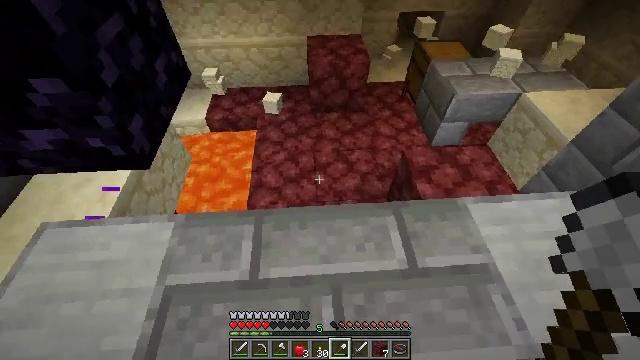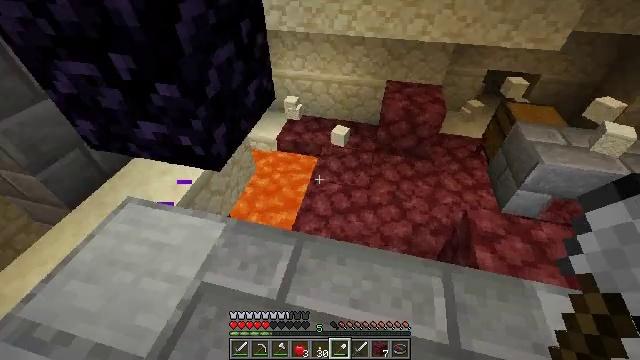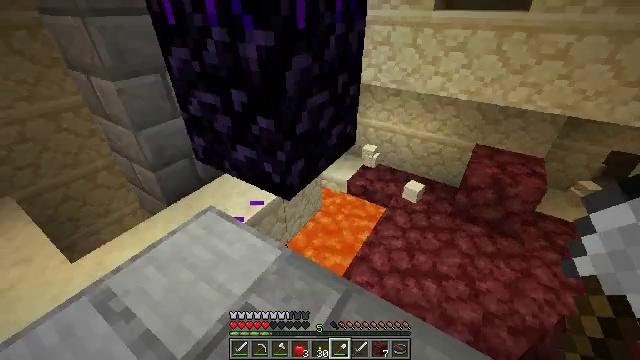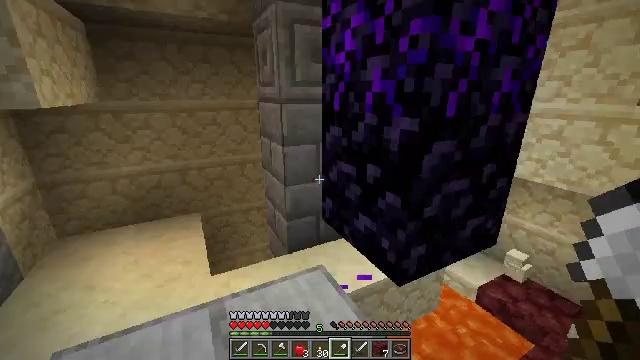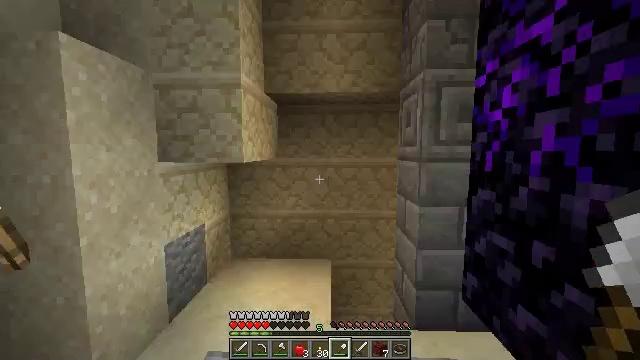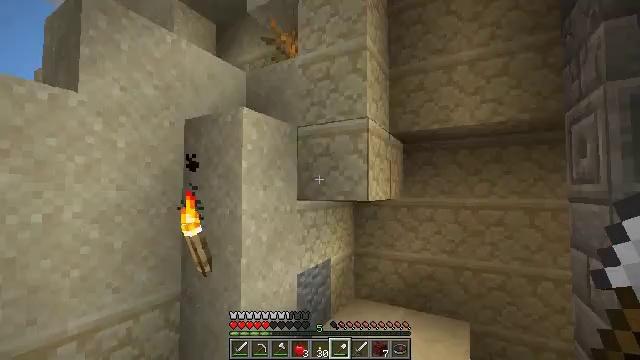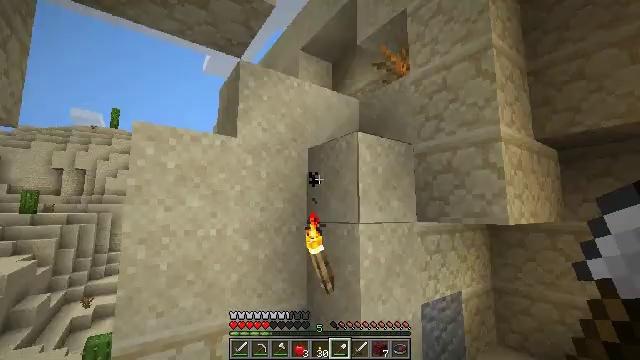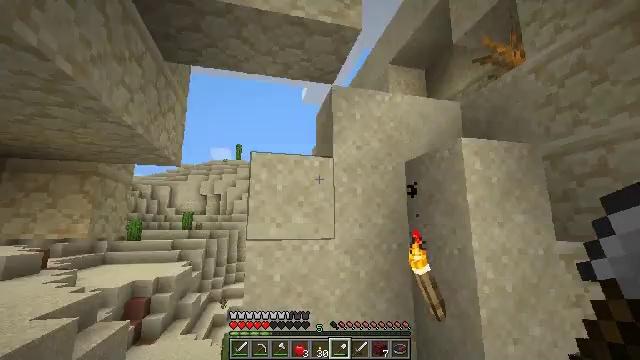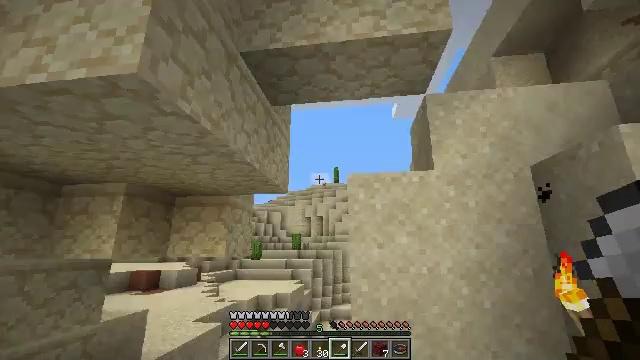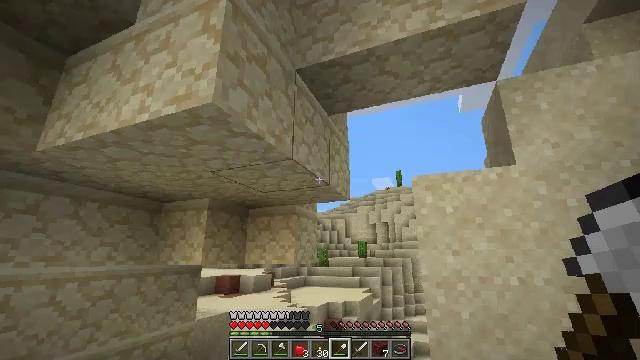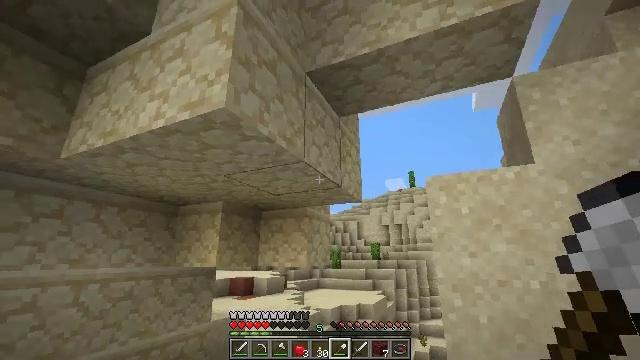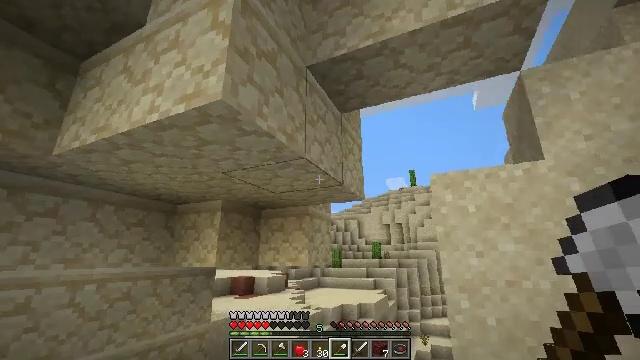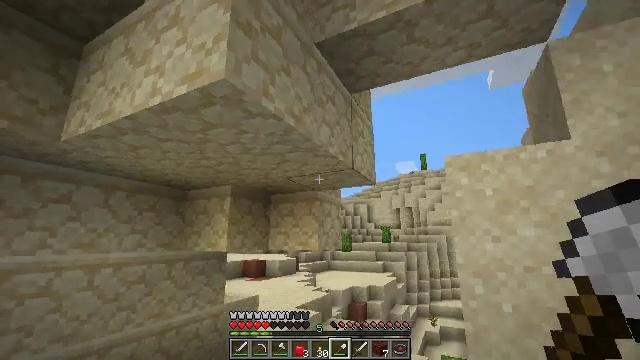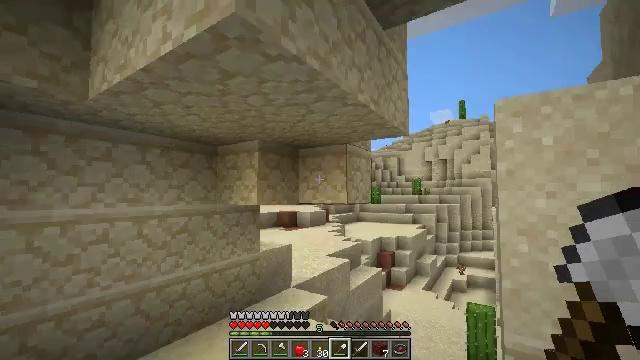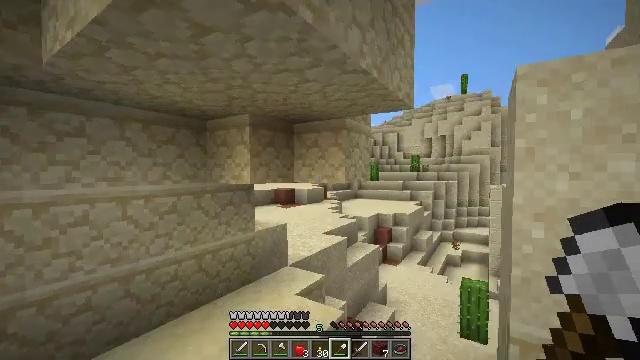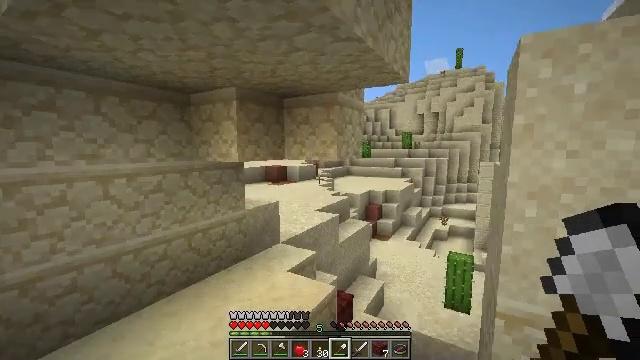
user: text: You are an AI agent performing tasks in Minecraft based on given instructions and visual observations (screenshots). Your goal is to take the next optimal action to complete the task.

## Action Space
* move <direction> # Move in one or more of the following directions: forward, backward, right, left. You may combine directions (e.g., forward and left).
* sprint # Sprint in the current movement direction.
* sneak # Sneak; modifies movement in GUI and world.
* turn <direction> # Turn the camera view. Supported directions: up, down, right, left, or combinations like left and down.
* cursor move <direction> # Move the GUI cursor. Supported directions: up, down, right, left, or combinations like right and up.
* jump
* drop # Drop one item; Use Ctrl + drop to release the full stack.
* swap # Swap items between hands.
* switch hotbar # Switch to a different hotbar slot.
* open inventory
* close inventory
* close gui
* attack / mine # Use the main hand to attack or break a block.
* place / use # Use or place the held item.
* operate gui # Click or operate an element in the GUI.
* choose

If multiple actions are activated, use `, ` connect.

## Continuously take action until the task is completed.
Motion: motion action
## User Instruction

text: Break the dead bush for sticks.
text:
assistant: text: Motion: turn left and up
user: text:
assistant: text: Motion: turn left and up
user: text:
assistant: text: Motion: turn left and up
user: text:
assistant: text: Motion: turn left and up
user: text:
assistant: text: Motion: turn left and up
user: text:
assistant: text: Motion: turn left and up
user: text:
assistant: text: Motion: turn left and up
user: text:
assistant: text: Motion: turn left and up
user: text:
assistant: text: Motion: turn left and up
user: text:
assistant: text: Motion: turn left
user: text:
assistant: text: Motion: move forward
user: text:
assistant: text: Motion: move forward, turn left and down
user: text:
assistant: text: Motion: move forward, turn left and down
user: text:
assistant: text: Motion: move forward, turn down
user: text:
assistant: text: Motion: move forward, turn right and down
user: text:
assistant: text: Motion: move forward, turn right and down
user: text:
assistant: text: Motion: move forward, turn right and down
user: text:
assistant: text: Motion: move forward, turn left and down
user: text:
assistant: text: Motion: move forward, turn left and down
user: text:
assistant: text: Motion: move forward, turn down
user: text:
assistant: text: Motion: move forward
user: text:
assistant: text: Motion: move forward, turn down
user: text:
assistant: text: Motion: move forward, turn down
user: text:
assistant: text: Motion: move forward
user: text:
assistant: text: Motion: move forward
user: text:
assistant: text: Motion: move forward
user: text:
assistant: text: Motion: move forward
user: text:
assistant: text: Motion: move forward
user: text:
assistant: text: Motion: move forward
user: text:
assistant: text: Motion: move forward